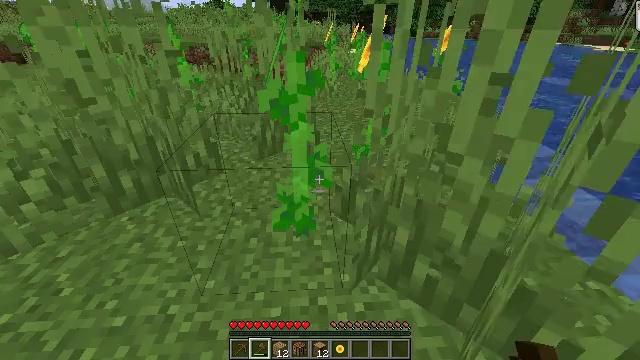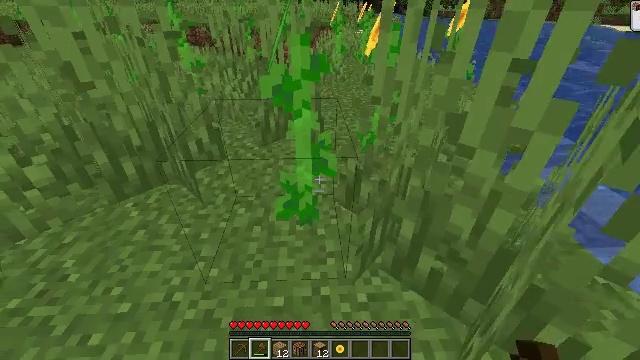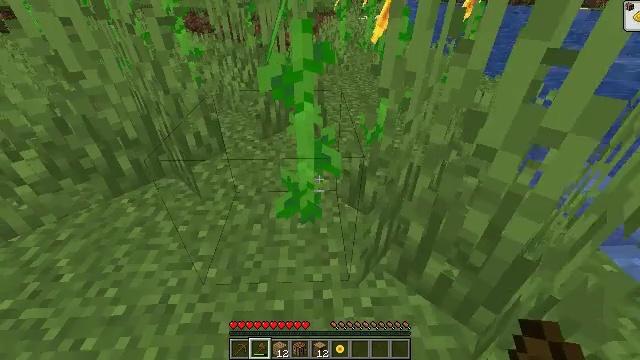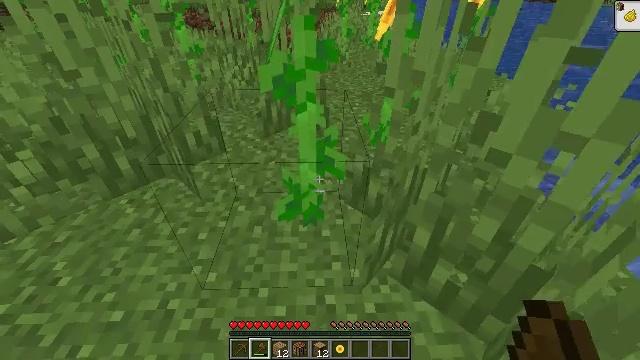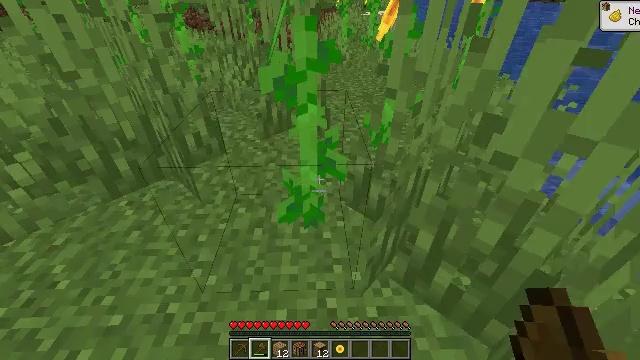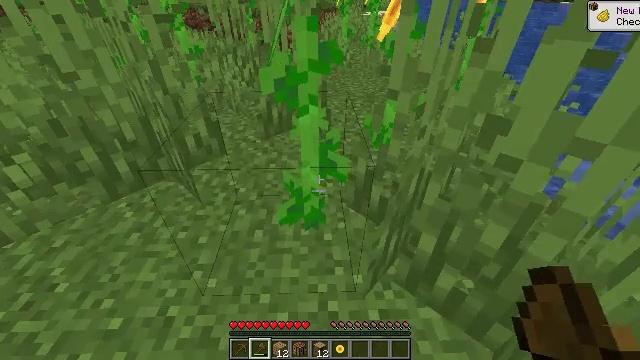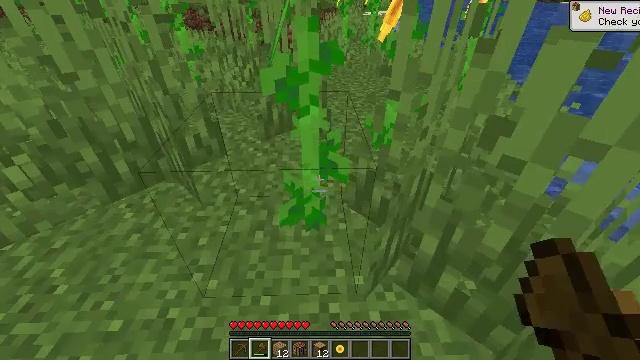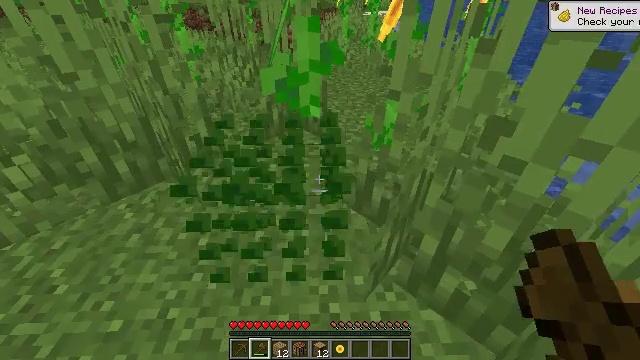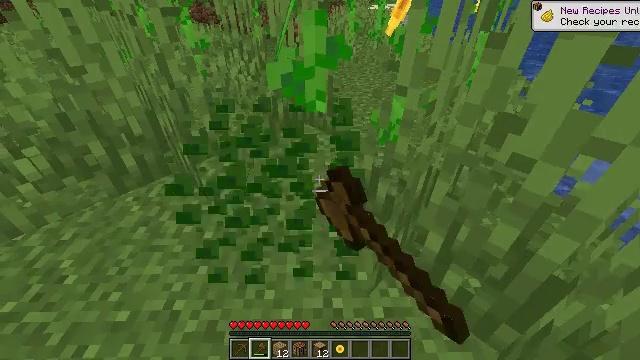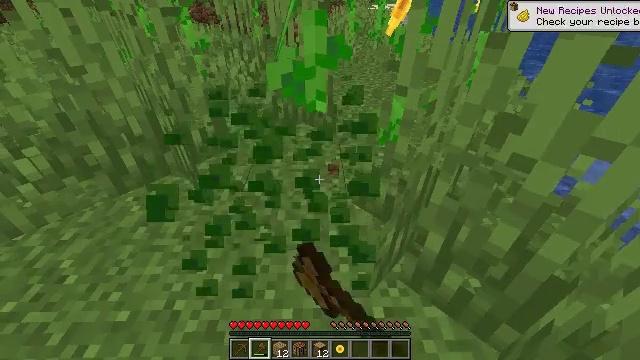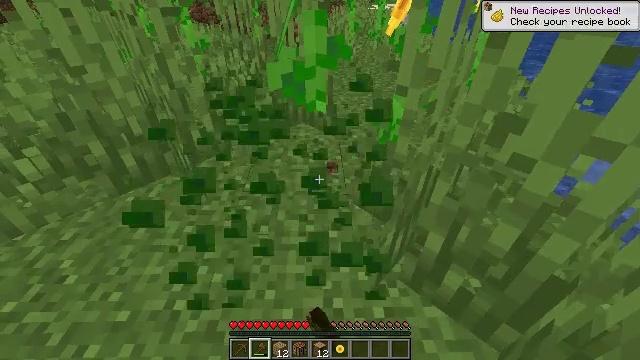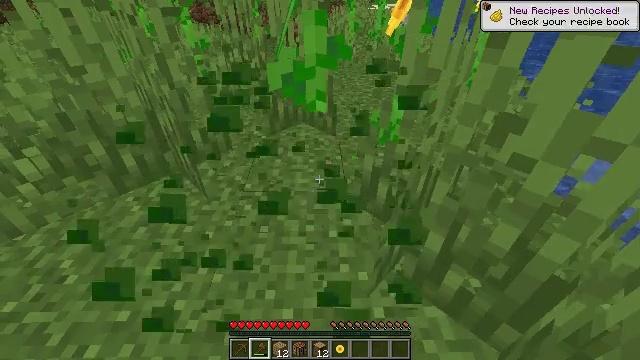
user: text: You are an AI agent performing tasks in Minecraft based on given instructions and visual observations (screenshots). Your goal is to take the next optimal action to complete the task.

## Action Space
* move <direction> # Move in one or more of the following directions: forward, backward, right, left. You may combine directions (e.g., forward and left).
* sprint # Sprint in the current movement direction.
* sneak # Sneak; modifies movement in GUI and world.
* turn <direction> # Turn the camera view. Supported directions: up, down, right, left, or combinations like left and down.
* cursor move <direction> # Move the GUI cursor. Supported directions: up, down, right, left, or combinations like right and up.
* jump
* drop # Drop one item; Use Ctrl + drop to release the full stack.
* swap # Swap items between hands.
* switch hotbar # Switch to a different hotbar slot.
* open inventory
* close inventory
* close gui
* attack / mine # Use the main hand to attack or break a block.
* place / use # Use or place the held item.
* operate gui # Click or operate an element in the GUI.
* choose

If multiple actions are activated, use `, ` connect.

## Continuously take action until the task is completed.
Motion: motion action
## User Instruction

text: Attack the sunflower to harvest it.
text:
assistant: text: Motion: turn left and down
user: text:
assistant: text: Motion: turn down
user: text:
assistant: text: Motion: no_op
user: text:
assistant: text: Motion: no_op
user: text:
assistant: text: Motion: no_op
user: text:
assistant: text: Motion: no_op
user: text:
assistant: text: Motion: attack / mine
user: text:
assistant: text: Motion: turn left and down, attack / mine
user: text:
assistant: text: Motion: no_op
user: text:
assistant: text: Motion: no_op
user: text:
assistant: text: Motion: no_op
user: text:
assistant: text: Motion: no_op